Question: I want to recognize numbers in the following image

I am currently using Tess4J library in eclipse java project but it only recognizes the characters in a plane color background. For this image it could not even identify that there are characters(numbers) on this image. Help me find a way to accomplish this task.
Here is my current code:
'''
import net.sourceforge.tess4j.*;
import java.io.File;
public class Main {
public static void main(String[] args) {
File imageFile = new File("image.png");
Tesseract instance = Tesseract.getInstance();
try {
String result = instance.doOCR(imageFile);
System.out.println(result);
} catch (TesseractException e) {
System.err.println(e.getMessage());
}
}
}
'''
and if there is way to count the squares separated by yellow lines.
'Thank you'
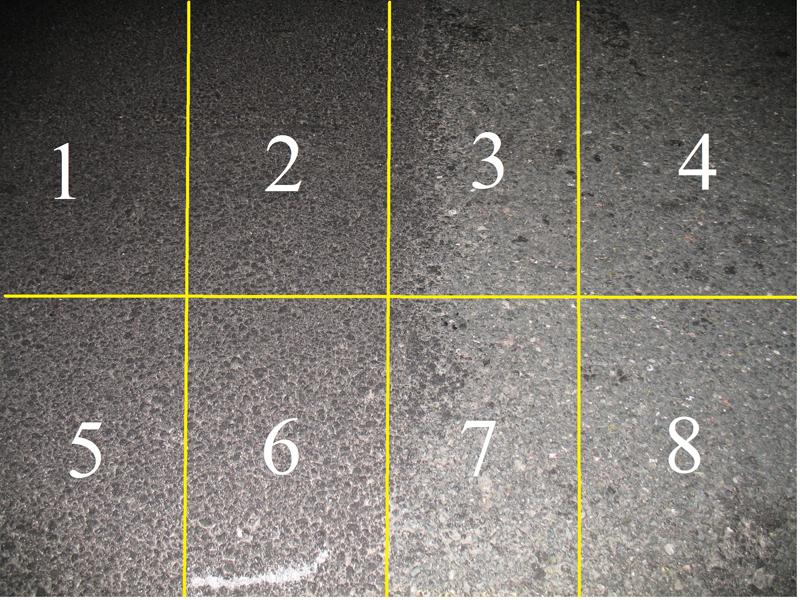
Answer: If your image is representative, then all you need as a first step is a binarization at a threshold close to the maximum value followed by discarding of small components.
'''
f = Import["http://i.stack.imgur.com/6AXwH.jpg"]
step1 = SelectComponents[Binarize[ColorConvert[f, "Grayscale"], 0.9],
"Count", #1 > 100 &]
'''

Now, if you know that the digits cannot be too tall or too thin (this is dependent on image dimensions), then you can filter the remaining components based on its bounding box.
'''
SelectComponents[step1, "BoundingBox",
And[10 < #[[2, 1]] - #[[1, 1]] < 100, 50 < #[[2, 2]] - #[[1, 2]] < 100] &]
'''

To separate each of the regions, you could consider using a colorspace where there is a channel dedicated to the yellow color. 'CMYK' is a possibility here, and again all you need is a threshold at a high value, together with the basic morphological closing to complete the lines (since in your example the lines do not extend to the border of the image). Instead of using morphological closings here, you could detect the lines using Hough or RANSAC, for example.
'''
rects = Closing[
Closing[Binarize[ColorSeparate[f, "CMYK"][[3]], 0.9],
ConstantArray[1, {1, 15}]], ConstantArray[1, {15, 1}]] (* left image *)
Colorize[MorphologicalComponents[ColorNegate[rects]],
ColorFunction -> "Rainbow"] (* right image *)
'''

The tools used here are very simple, and almost any image processing library will provide them. There are also more robust approaches that could be taken, but for the given image it is not needed.